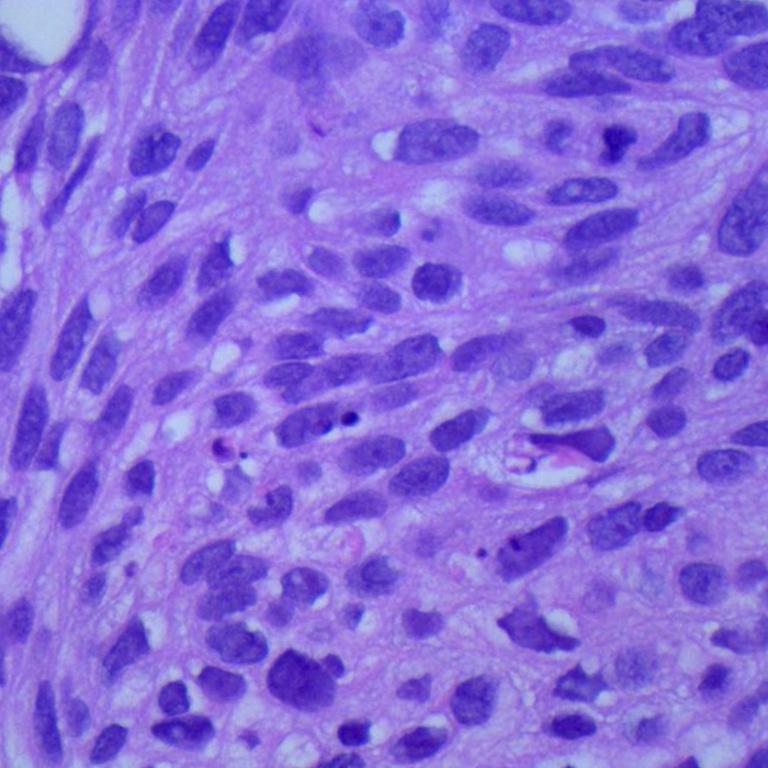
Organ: lung
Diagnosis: squamous carcinomas